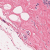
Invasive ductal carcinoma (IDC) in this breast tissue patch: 0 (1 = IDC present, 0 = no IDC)